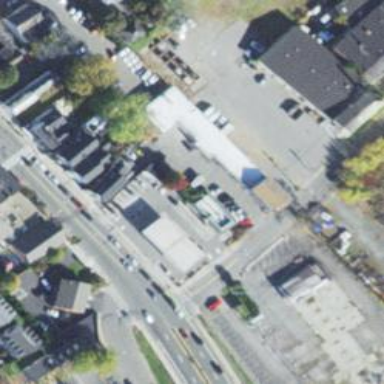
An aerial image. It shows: Convenience shop.